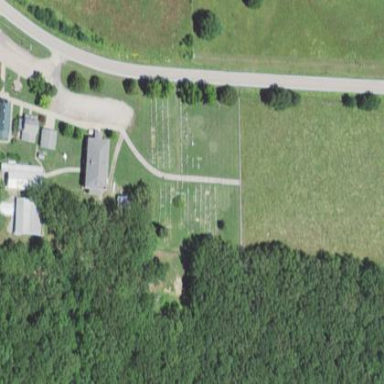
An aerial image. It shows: Grave yard.